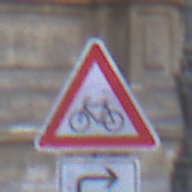
Verkehrszeichen: RadverkehrRechts
Zusatzzeichen unten: RichtungsangabeDurchPfeile5
Umgebung: Outdoor, Urban
Tageszeit: SunriseSunset
Wetter: PartlyCloudy
Licht: Natural
Jahreszeit: NotSpecified
Kontrast: LowContrast